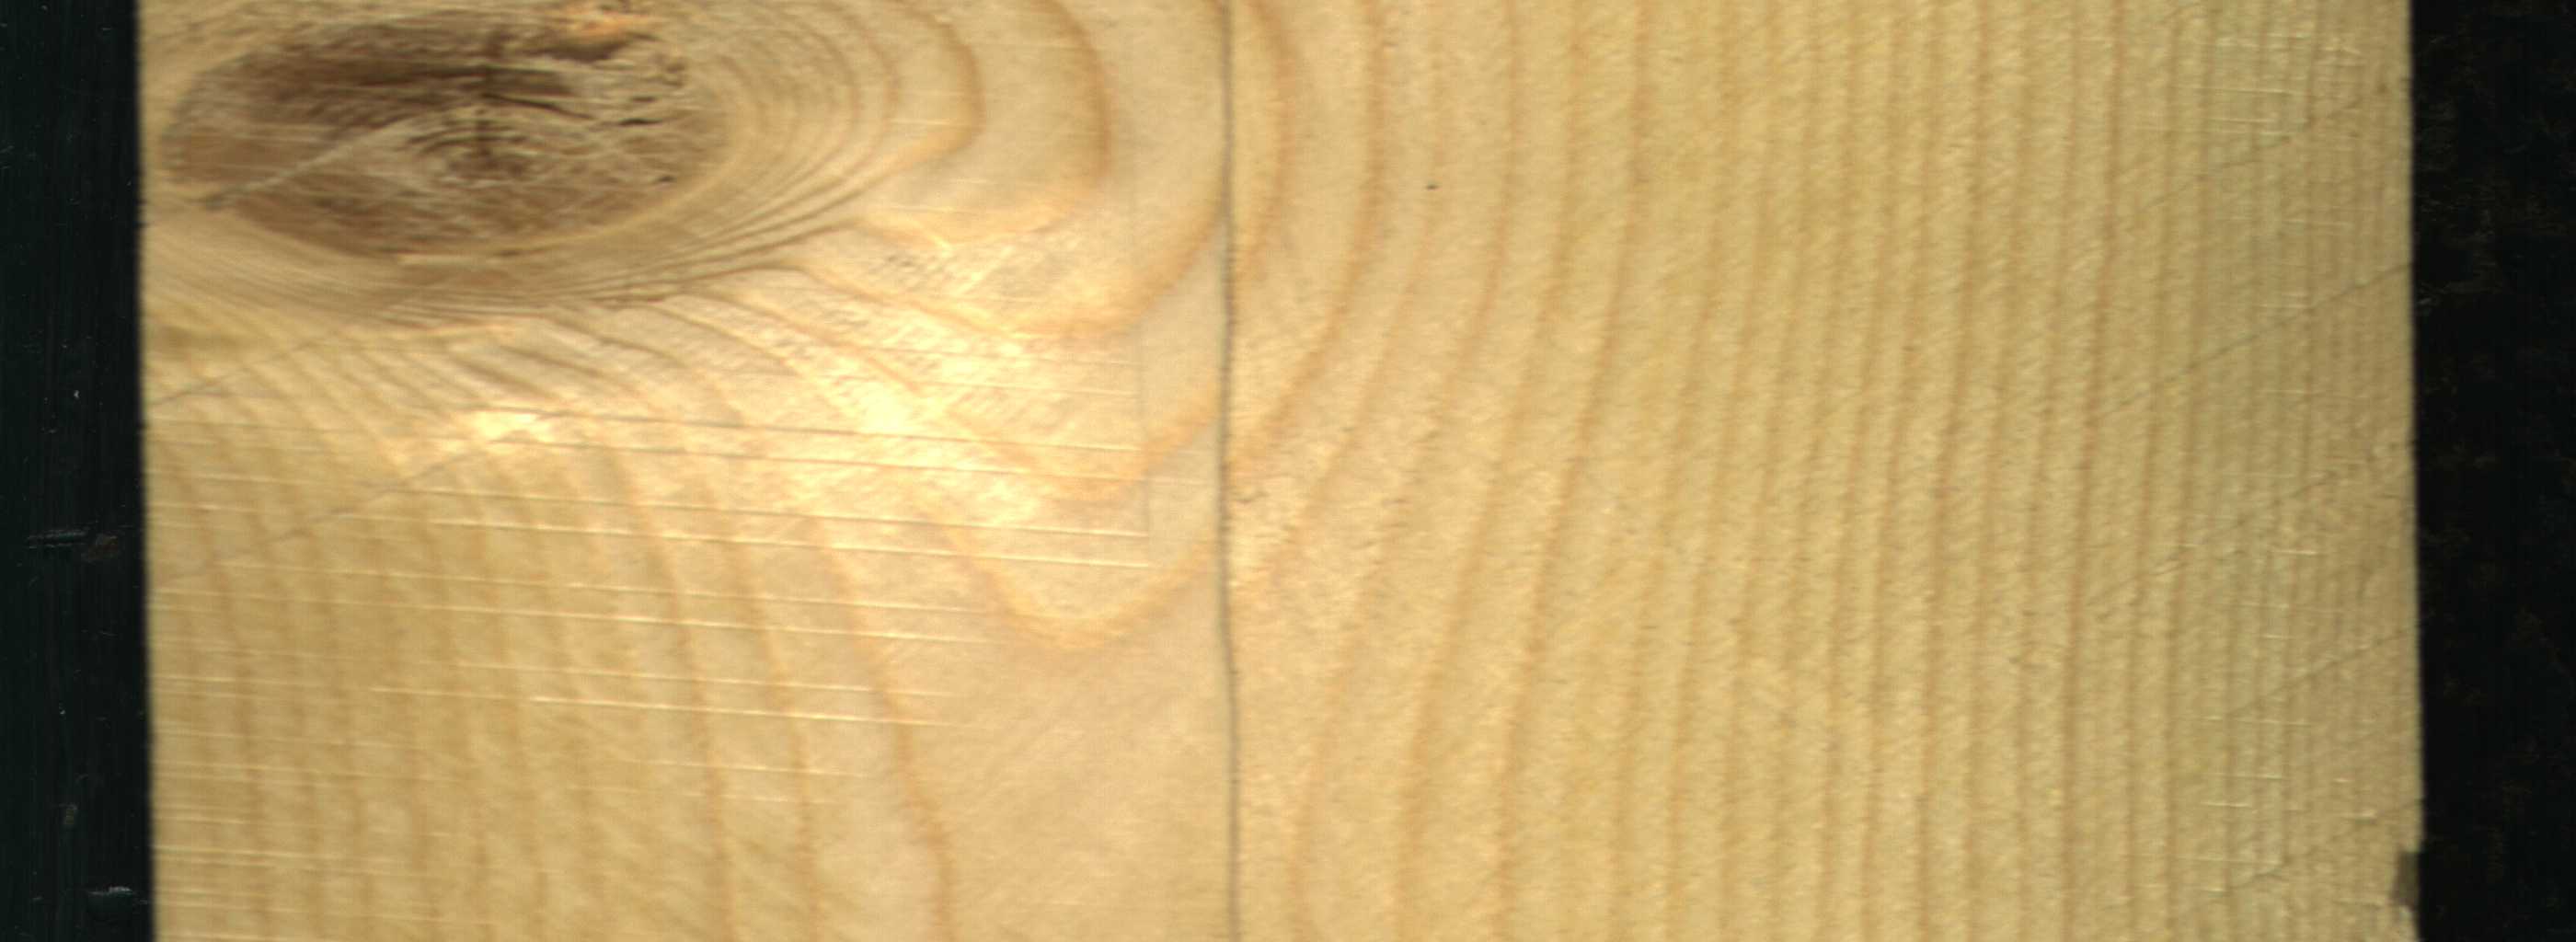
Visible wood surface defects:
Live_Knot